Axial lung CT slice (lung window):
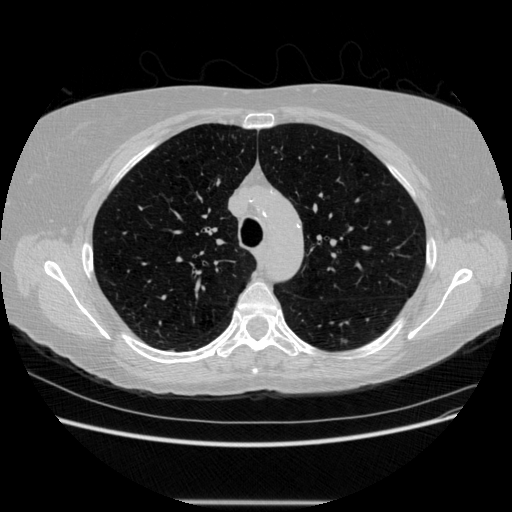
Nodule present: no